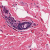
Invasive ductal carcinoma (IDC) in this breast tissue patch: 0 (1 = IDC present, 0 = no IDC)